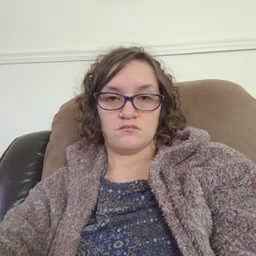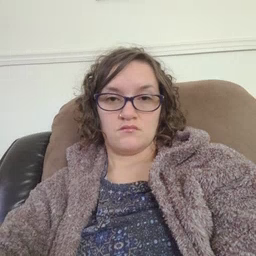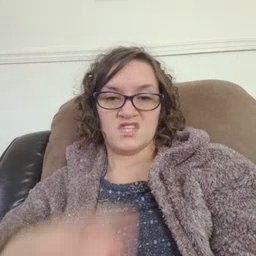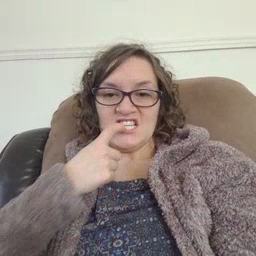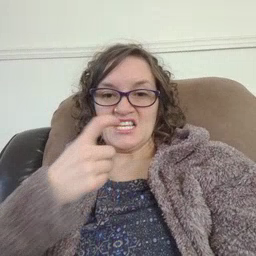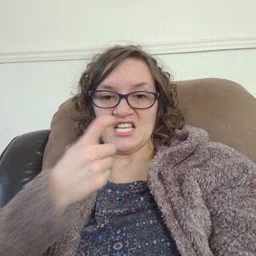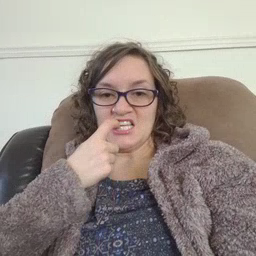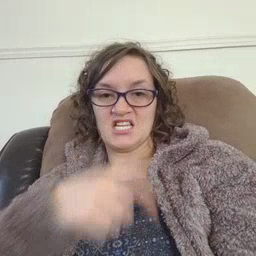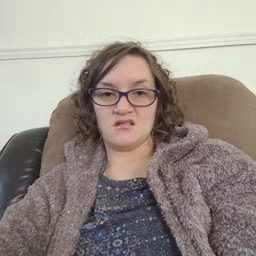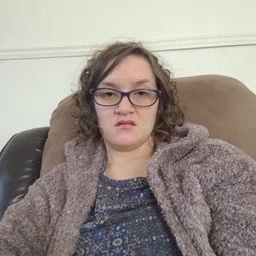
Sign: glasswindow